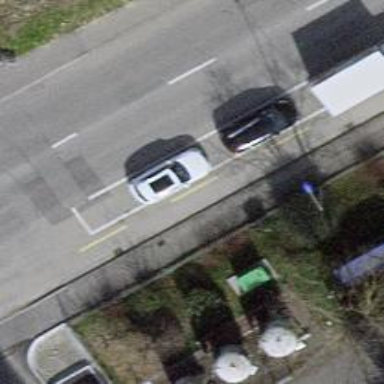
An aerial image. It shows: Tertiary road.